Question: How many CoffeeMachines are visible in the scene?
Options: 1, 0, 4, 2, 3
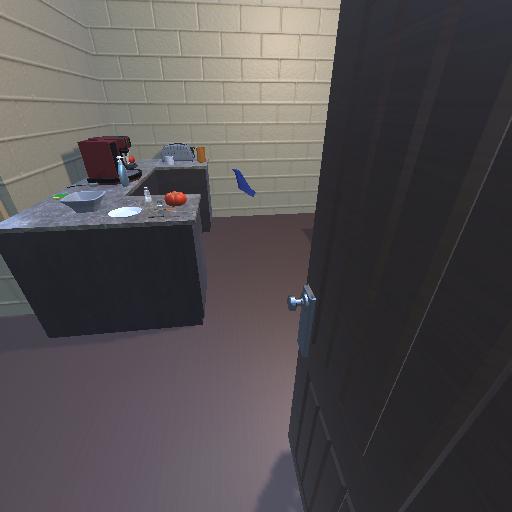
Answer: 1